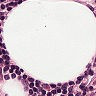
Metastatic tissue present: no